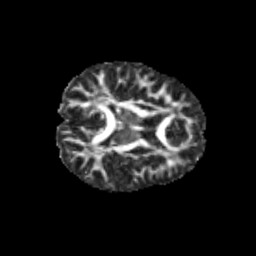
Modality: FA
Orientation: axial
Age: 9
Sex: male
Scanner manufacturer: siemens
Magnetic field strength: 3 T
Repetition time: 3.8 s
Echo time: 0.07 s